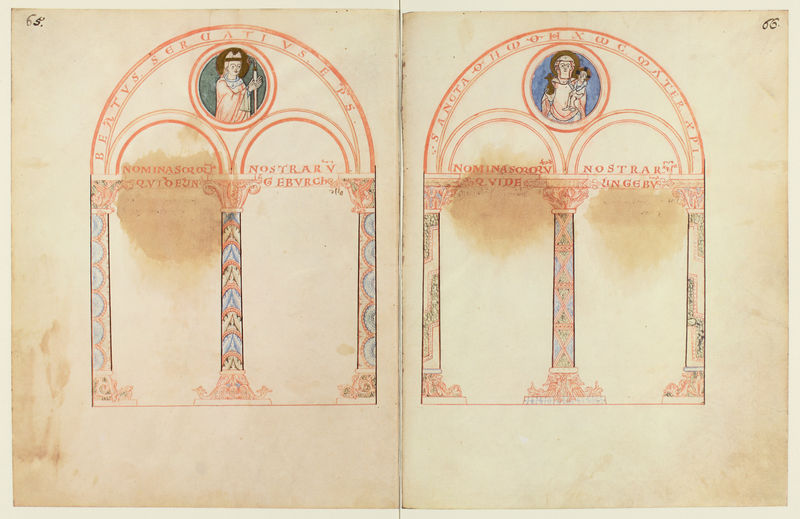
Titel: Liber Vitae der Abtei Corvey
Institution: Münster, Staatsarchiv
Schlagwörter: blau, blätter, braun, bunt, säule, säulen, zeichnung, rot, muster, ornament, architektur, häuser, kind, schrift, bilder, papier, bogen, zwei, stab, kuppel, bischof, inschrift, zahlen, tor, bögen, buch, kuppeln, porträts, seite, kreise, buchseite, verziert, pergament, heiligenschein, seiten, christus, jesus, heiliger, heilige, maria, aufgeschlagen, petrus, bau, verzierungen, handschrift, weltkugel, doppelbogen, torbögen, latein, heiligenschien, buchmalerei, doppelseite, reichsapfel, manuskript, seitenzahlen, nostrar